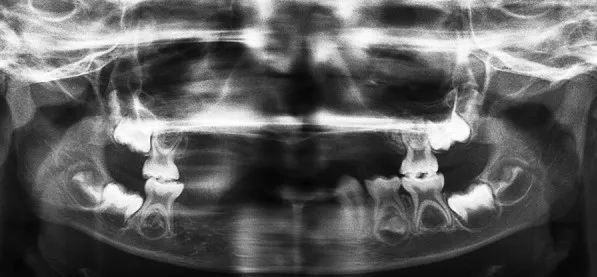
The panoramic radiograph revealed the presence of maxillary and mandibular right and left first permanent molar tooth buds, lower left first and second premolar tooth bud and lower right and left second permanent molar tooth buds. Also it reveals beginning of calcification of lower right second premolar.
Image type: radiology (x_ray)